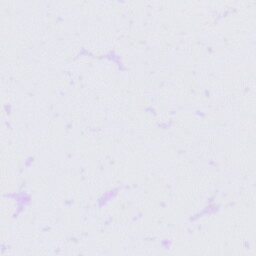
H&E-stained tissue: Tonsil